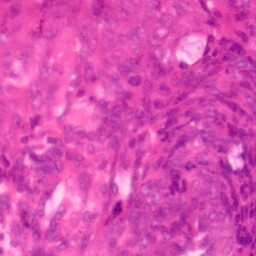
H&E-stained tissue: Colon